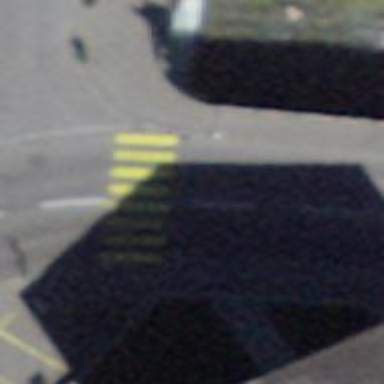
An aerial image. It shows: Zebra crossing on the road.